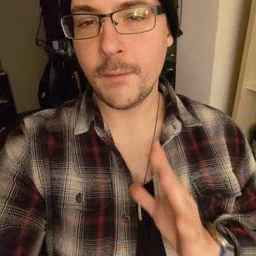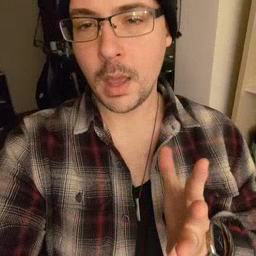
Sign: fine